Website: ulta-beauty
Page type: delivery-shipping
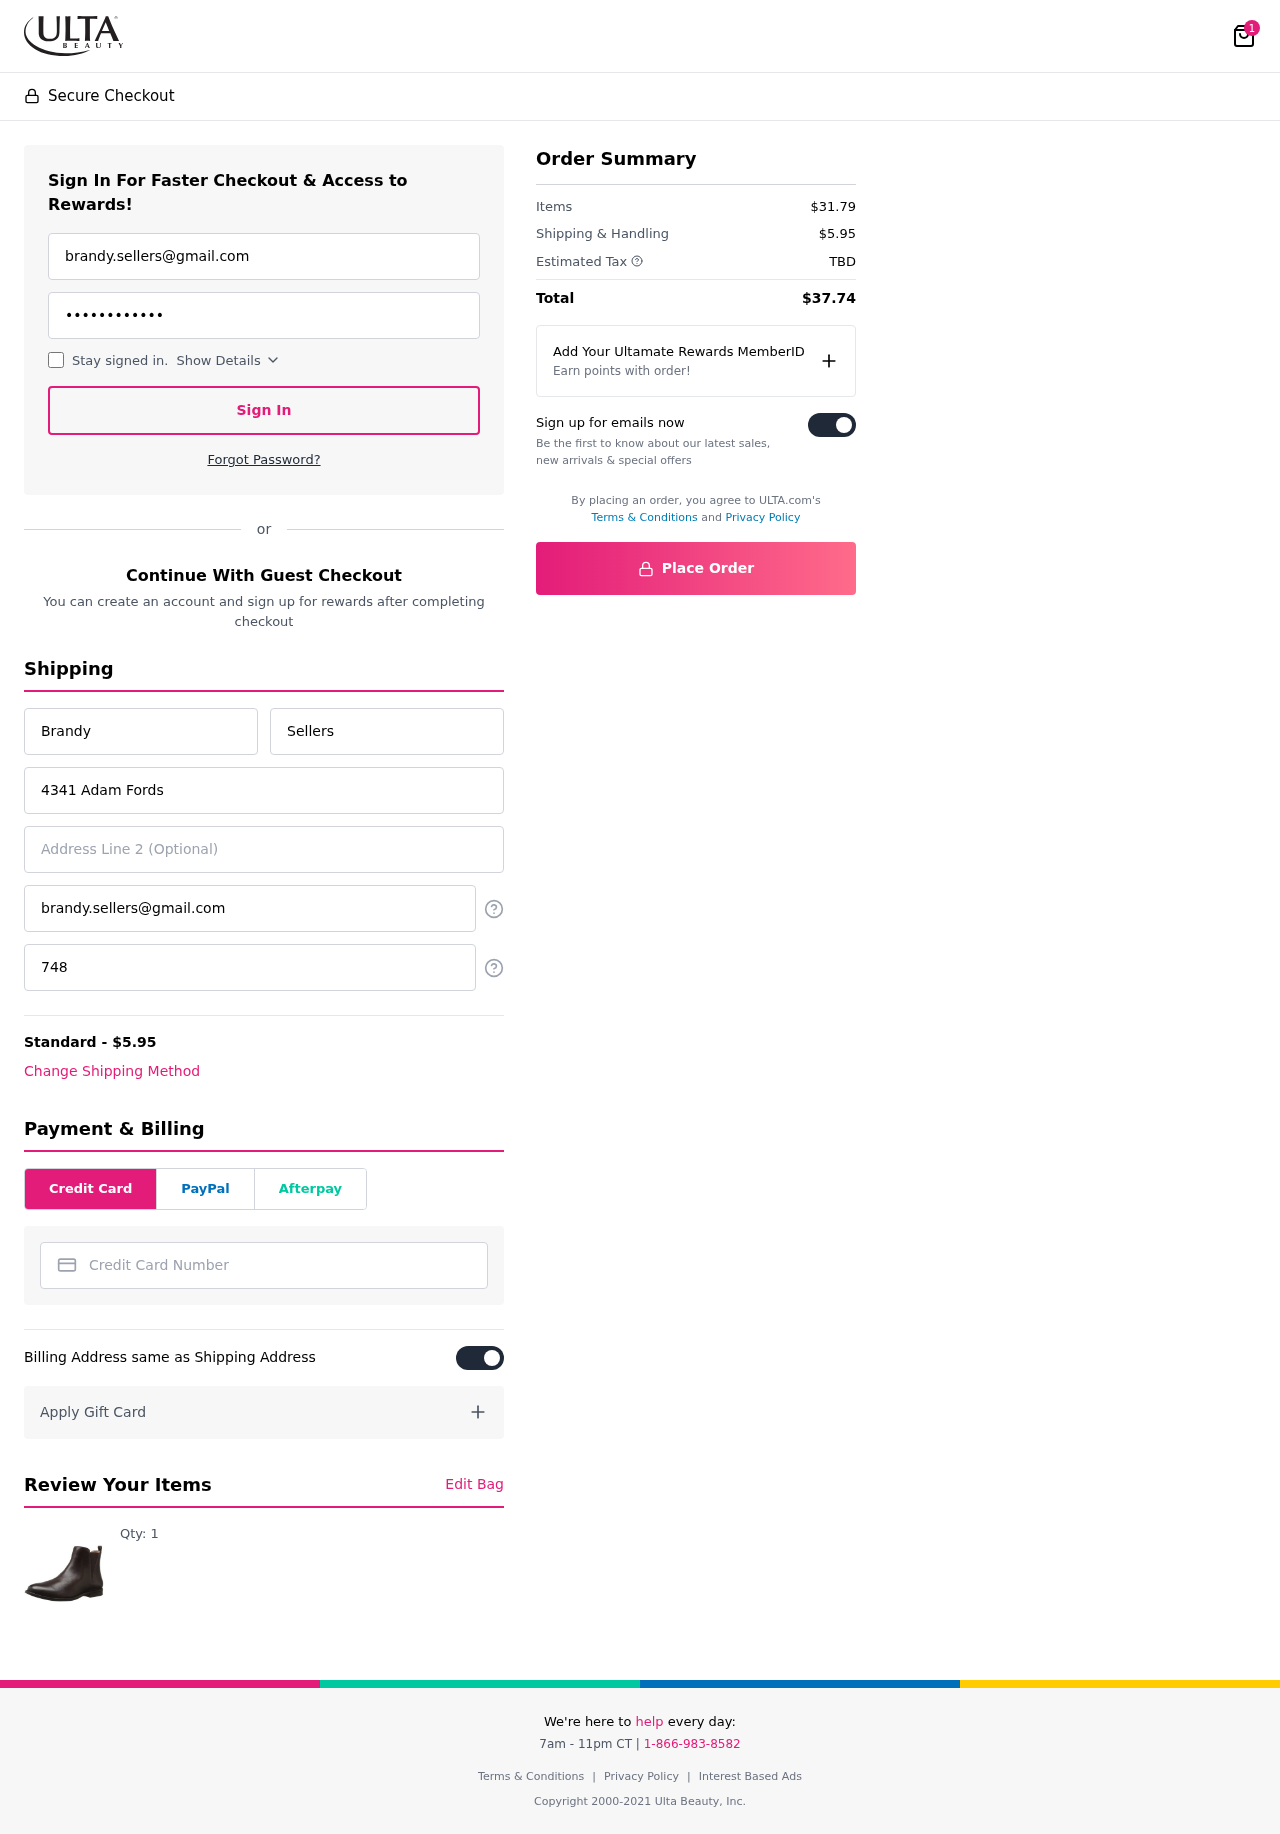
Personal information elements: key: PII_CARD_NUMBER
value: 4148 7651 7584 5240
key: PII_EMAIL
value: brandy.sellers@gmail.com
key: PII_EMAIL2
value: brandy.sellers@gmail.com
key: PII_FIRSTNAME
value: Brandy
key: PII_LASTNAME
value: Sellers
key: PII_PHONE
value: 7482237512
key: PII_STREET
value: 4341 Adam Fords
Product elements: key: PRODUCT1_QUANTITY
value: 1
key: PRODUCT1
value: Qty: 1
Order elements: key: ORDER_NUM_ITEMS
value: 1
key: ORDER_SHIPPING_COST
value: $5.95
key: ORDER_SUBTOTAL
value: $31.79
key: ORDER_TAX
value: TBD
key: ORDER_TOTAL
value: $37.74